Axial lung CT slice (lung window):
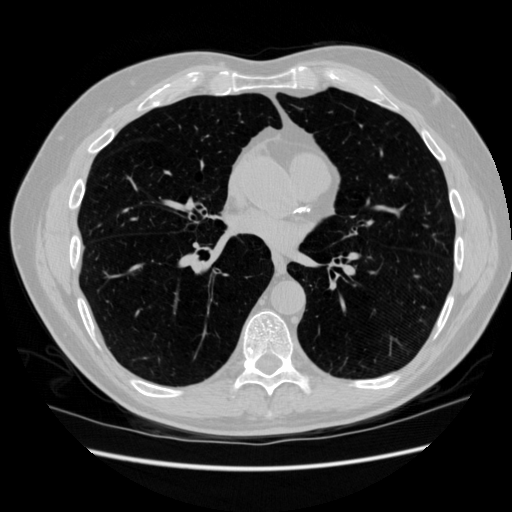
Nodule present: no